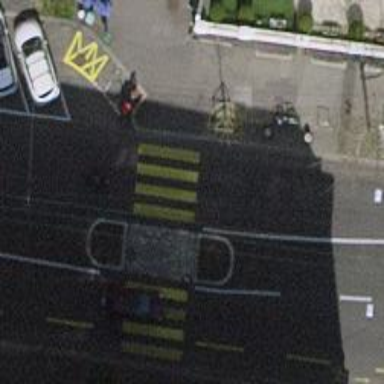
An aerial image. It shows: Marked road crossing.